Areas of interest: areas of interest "Swimming Pool"
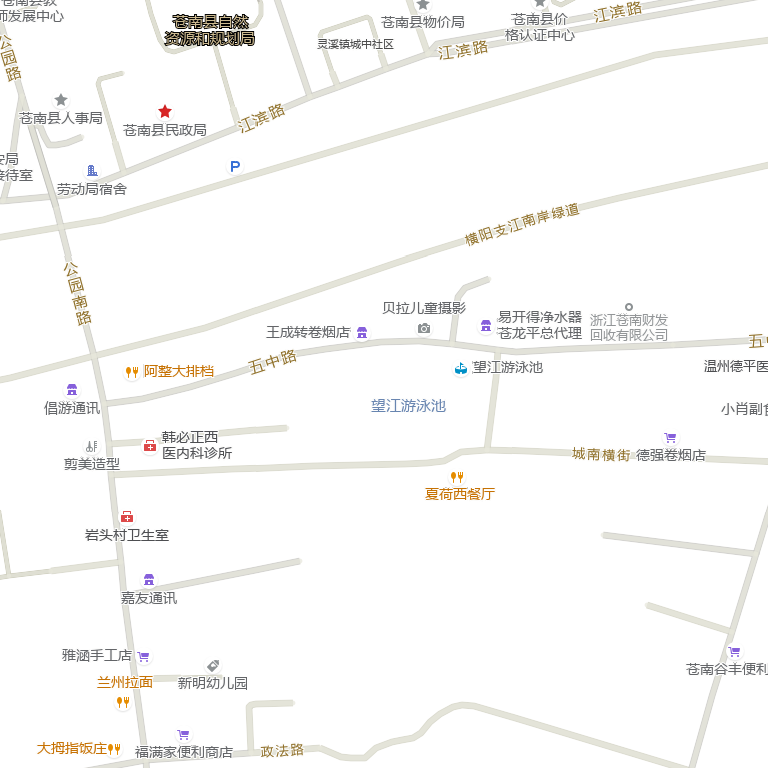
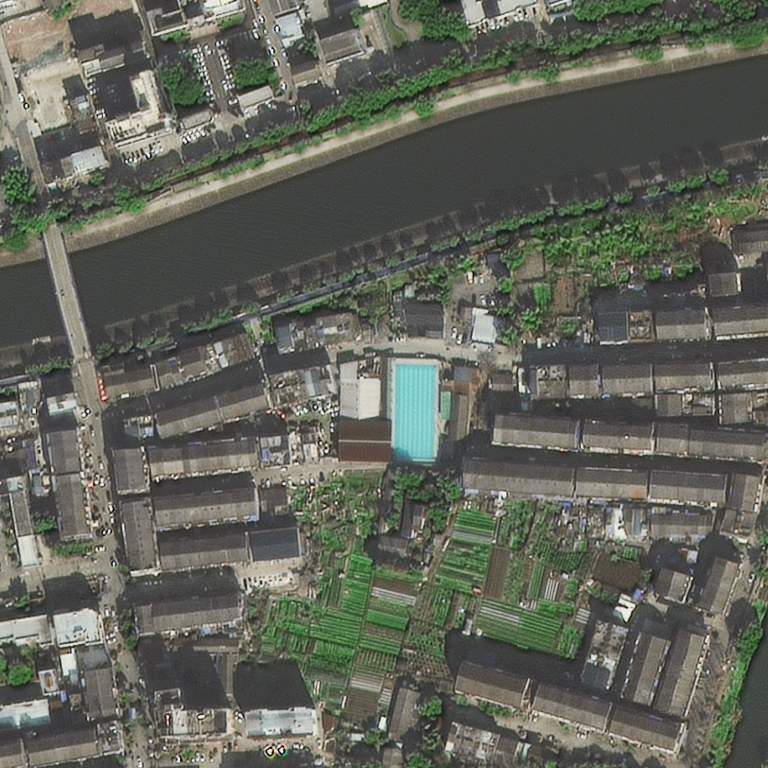